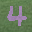
Label: 4